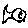
Label: fish